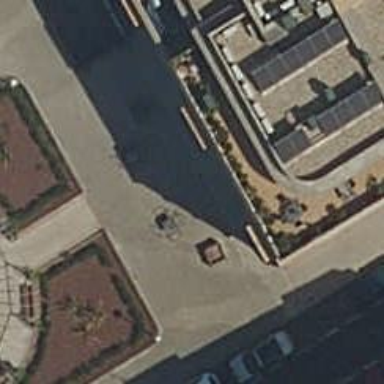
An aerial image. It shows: Picnic table located in leisure land area.